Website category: movie
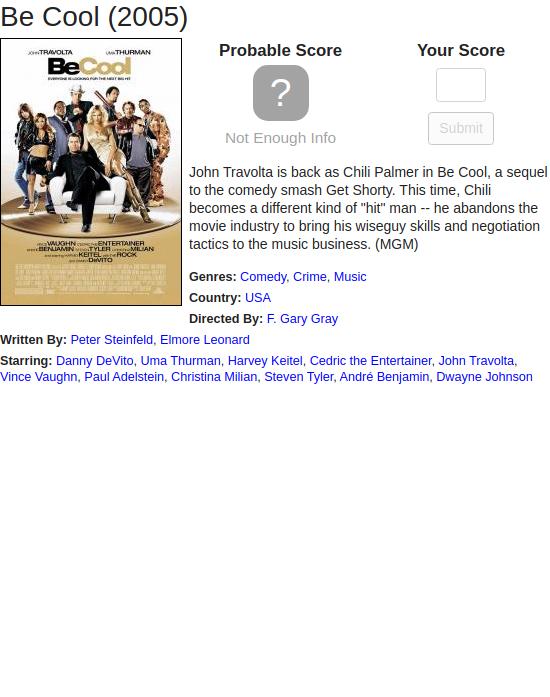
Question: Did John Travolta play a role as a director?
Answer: no

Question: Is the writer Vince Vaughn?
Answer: no

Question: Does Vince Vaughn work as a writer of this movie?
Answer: no

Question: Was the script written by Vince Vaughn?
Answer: no

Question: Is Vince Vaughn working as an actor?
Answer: yes

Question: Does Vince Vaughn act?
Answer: yes

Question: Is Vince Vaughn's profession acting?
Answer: yes

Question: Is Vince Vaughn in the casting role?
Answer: yes

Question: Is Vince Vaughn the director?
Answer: no

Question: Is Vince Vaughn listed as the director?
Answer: no

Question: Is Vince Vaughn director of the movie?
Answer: no

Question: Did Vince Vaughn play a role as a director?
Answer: no

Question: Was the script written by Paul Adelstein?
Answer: no

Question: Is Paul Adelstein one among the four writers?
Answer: no

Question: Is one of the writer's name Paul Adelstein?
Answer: no

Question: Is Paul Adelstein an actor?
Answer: yes

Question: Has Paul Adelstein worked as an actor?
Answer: yes

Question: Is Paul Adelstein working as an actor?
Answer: yes

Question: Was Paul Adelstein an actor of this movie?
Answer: yes

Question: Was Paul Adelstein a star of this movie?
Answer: yes

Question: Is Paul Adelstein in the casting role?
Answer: yes

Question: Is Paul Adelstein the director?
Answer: no

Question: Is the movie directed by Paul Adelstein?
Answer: no

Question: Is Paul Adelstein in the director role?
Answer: no

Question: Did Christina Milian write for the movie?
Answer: no

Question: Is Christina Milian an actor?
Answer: yes

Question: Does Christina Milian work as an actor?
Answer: yes

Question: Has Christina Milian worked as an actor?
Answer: yes

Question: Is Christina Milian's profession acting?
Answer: yes

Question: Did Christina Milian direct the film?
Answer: no

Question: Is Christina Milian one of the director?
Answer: no

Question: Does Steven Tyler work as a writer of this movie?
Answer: no

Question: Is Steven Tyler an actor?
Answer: yes

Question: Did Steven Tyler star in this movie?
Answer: yes

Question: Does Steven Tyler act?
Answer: yes

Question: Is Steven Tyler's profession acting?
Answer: yes

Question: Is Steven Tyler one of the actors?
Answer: yes

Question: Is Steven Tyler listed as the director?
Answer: no

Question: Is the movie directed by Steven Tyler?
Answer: no

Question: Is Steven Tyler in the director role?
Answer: no

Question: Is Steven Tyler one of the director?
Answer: no

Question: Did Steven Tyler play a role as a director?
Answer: no

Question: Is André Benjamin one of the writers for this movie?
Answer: no

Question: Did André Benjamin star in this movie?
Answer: yes

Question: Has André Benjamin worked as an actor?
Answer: yes

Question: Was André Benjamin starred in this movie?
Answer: yes

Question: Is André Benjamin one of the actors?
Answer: yes

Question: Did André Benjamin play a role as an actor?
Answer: yes

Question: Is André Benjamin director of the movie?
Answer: no

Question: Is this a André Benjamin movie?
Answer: no

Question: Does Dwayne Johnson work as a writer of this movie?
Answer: no

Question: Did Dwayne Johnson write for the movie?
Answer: no

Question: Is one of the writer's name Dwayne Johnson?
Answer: no

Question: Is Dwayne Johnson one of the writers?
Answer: no

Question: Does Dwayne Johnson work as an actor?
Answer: yes

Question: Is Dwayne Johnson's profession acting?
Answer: yes

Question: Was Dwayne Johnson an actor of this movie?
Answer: yes

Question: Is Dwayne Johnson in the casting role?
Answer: yes

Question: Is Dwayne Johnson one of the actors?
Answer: yes

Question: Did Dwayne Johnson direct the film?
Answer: no

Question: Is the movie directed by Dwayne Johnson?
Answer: no